Question: I'm using google closure compiler and I've been getting a warming that I don't understand. I need to test if a radio button is checked or not so I have the following code:
'''
// ==ClosureCompiler==
// @output_file_name default.js
// @compilation_level ADVANCED_OPTIMIZATIONS
// @externs_url http://closure-compiler.googlecode.com/svn/trunk/contrib/externs/jquery-1.8.js
// ==/ClosureCompiler==
function test() {
var TheBool = $('#SomeElement').prop('checked');
if (TheBool === true) {
alert('checked');
}
}
'''
I'm getting a warning that says that it's a condition that always evaluates to false, even though I know that's not the case.

You can try this out at <URL>
How do I make this warning go away?
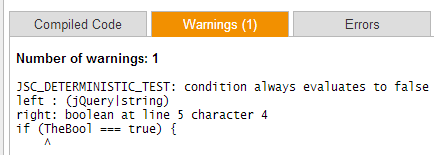
Answer: This seems to be a bug in the <URL> provided by Google.
They incorrectly declare 'jQuery.prototype.prop' as returning a string or jQuery, and ignore the fact it can return a Boolean;
'''
/**
* @param {(string|Object.<string,*>)} arg1
* @param {(string|number|boolean|function(number,String))=} arg2
* @return {(string|!jQuery)}
*/
jQuery.prototype.prop = function(arg1, arg2) {};
'''
... when it should be;
'''
/**
* @param {(string|Object.<string,*>)} arg1
* @param {(string|number|boolean|function(number,String))=} arg2
* @return {(string|boolean|!jQuery)}
*/
jQuery.prototype.prop = function(arg1, arg2) {};
'''
I fixed this and <URL>, and when using that declaration of externs, your problem is fixed;
'''
// ==ClosureCompiler==
// @output_file_name default.js
// @compilation_level ADVANCED_OPTIMIZATIONS
// @externs_url http://files.mattlunn.me.uk/permanent/jquery-1.8.js
// ==/ClosureCompiler==
function test() {
var TheBool = $('#SomeElement').prop('checked');
if (TheBool === true) {
alert('checked');
}
}
'''
You'll be able to this by not checking directly for '=== true'; just 'if (TheBool)' will be enough.
---
FWIW, this has been <URL> on their issues page, and a patch submitted.